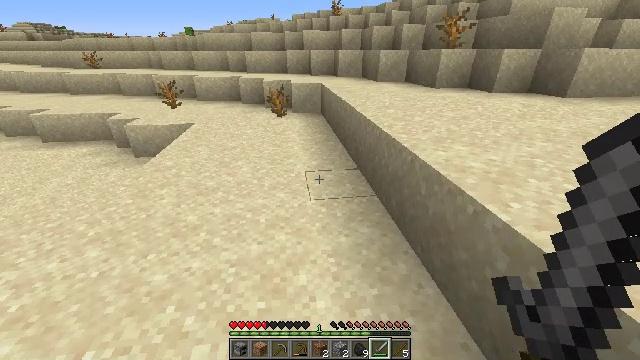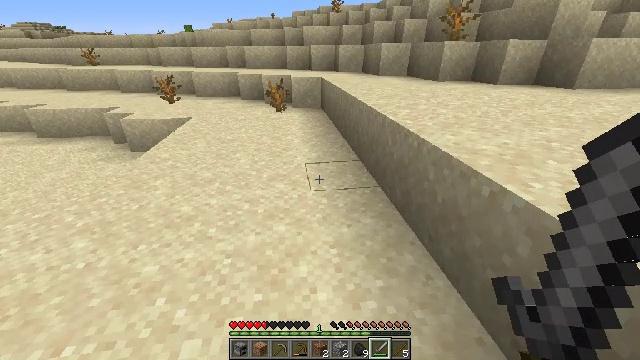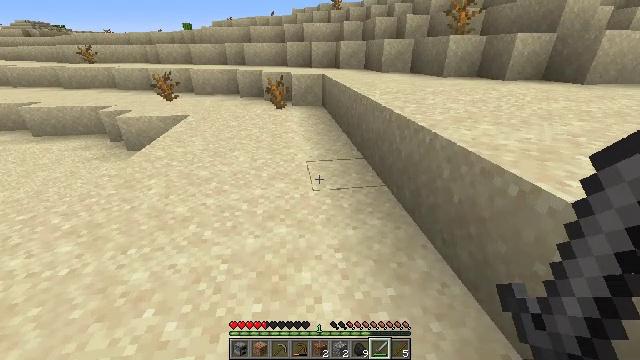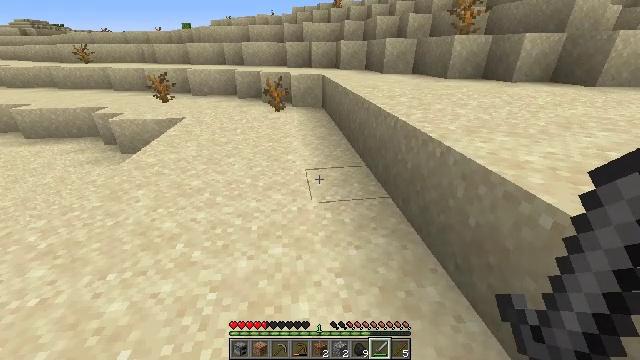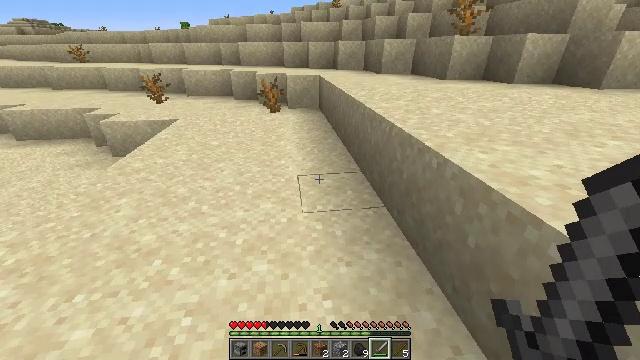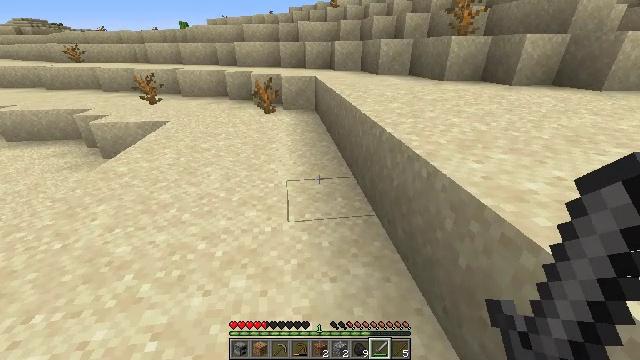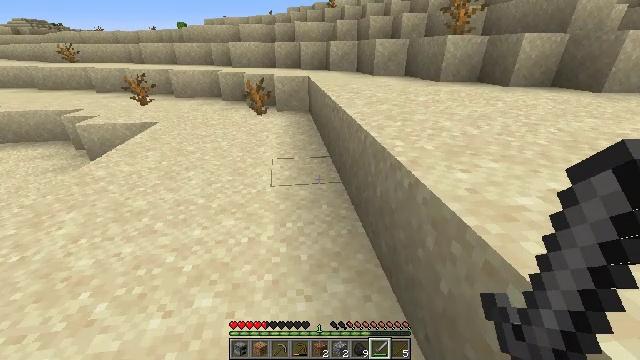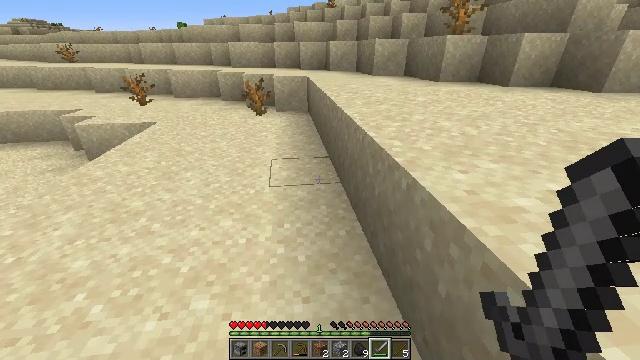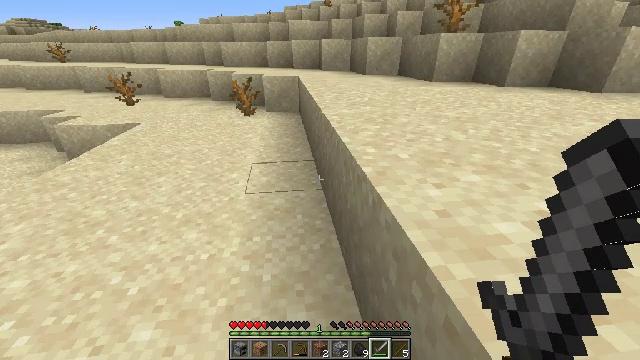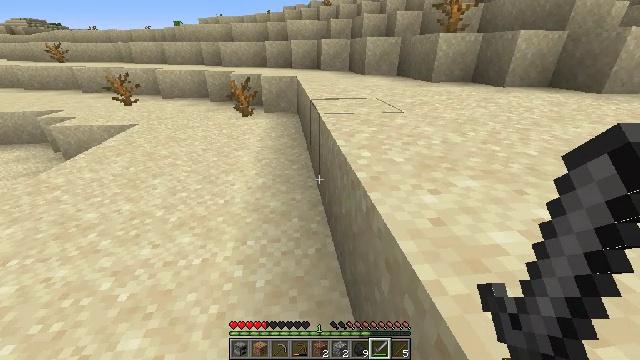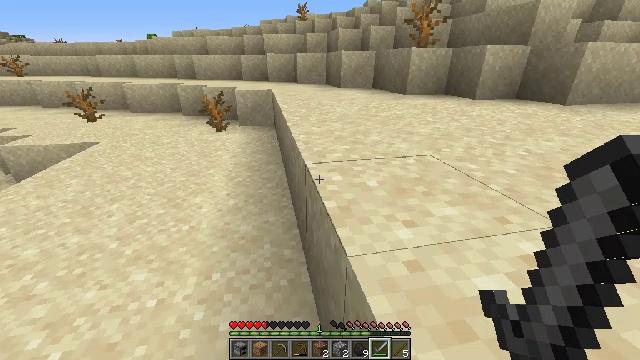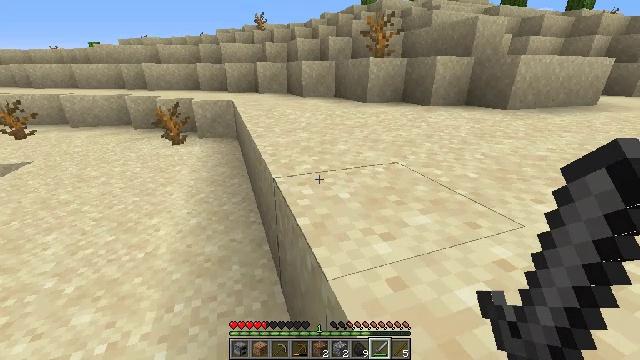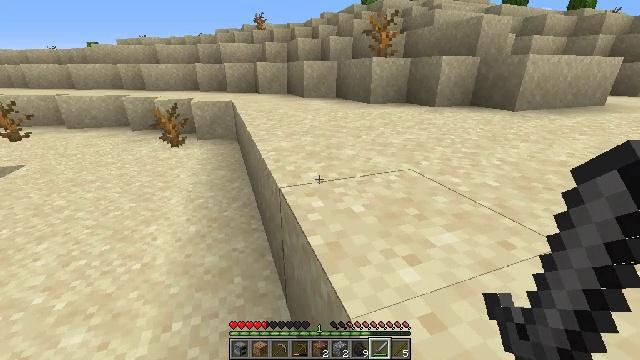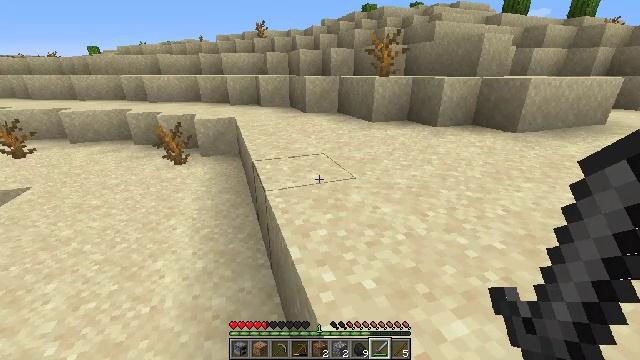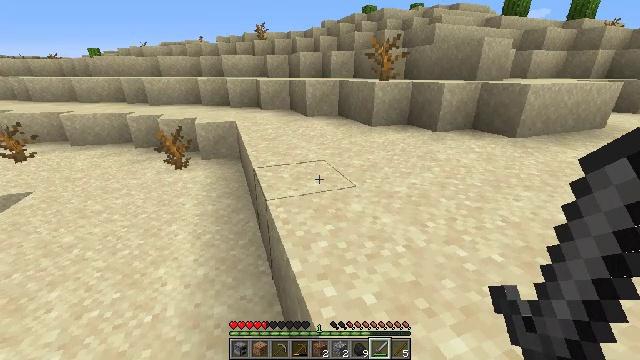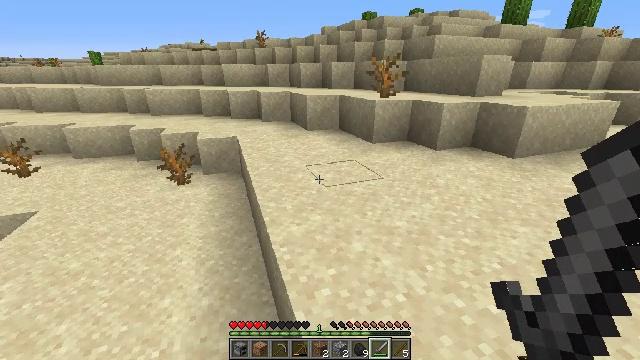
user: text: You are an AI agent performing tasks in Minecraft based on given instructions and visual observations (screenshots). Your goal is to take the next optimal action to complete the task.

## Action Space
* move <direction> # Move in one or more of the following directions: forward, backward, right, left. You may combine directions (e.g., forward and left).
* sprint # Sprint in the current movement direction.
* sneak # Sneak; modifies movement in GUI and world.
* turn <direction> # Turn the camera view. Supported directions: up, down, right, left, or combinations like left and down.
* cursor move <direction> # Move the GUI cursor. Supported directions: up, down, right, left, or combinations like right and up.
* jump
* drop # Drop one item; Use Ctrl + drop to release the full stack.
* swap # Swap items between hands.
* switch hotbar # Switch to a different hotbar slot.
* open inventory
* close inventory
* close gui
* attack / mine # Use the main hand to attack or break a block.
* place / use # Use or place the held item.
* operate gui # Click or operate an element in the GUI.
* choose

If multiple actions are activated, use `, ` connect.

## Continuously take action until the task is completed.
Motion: motion action
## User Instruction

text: Harvest the dead bush.
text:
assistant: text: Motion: move forward and move right
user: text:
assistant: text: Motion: move forward and move right
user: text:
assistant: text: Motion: move forward and move right
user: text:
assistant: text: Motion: move forward and move right
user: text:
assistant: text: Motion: move forward and move right
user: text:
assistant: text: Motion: move forward and move right
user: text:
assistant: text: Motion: move forward and move right
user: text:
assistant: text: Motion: move forward and move right
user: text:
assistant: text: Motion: move forward and move right
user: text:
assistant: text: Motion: move forward and move right, turn right and up
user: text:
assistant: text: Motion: move forward and move right, turn right and up
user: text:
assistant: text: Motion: move forward and move right
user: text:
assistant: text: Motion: move forward and move right, jump
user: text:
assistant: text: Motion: move forward and move right, jump
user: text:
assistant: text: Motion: move forward and move right, jump
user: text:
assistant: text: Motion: move forward and move right, jump
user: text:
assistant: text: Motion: move forward and move right, jump
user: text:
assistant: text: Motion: move forward and move right, jump
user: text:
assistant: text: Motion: move forward and move right, jump
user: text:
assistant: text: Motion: move forward, turn left
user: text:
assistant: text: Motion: move forward, turn left
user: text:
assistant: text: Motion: move forward, turn left
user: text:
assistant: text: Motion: move forward
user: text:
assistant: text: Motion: move forward
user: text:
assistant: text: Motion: move forward
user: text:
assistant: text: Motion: move forward
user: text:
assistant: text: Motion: move forward
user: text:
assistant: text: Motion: move forward
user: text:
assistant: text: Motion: move forward, turn right and up
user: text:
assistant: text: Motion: move forward, turn right and up